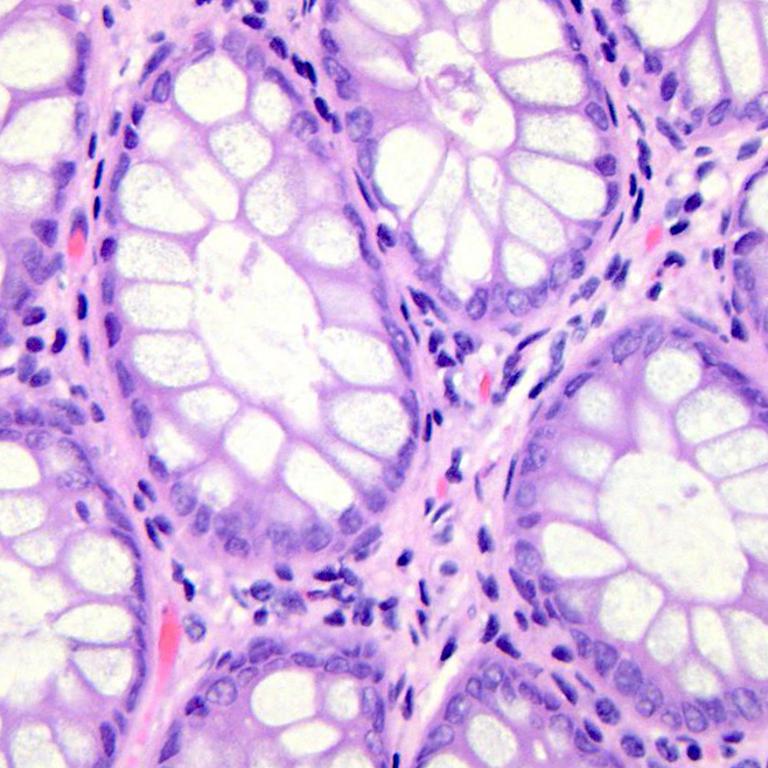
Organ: colon
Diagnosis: benign